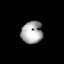
Tissue: lung
Cell type: Endothelial cells
Senescence score: 0.5653
Nuclear area (px): 468
Mean DAPI intensity: 166.094